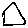
Label: house